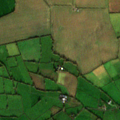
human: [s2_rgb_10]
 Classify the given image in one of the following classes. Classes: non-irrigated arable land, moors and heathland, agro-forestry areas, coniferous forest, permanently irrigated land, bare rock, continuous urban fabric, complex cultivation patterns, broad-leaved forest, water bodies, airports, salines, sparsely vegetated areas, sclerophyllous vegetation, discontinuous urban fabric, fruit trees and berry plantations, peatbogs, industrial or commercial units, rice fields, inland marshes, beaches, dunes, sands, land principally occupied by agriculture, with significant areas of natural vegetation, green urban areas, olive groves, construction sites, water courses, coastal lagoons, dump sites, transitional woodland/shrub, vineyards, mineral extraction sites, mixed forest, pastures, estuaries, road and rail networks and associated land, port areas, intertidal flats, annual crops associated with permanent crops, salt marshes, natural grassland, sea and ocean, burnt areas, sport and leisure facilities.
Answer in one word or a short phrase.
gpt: non-irrigated arable land, pastures